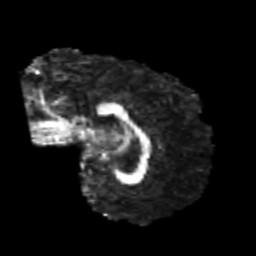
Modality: FA
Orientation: sagittal
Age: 20
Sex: female
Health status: healthy
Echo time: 0.074 s